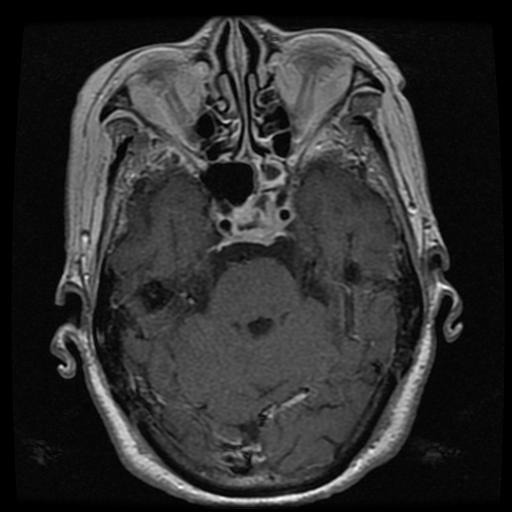
Label: pituitary